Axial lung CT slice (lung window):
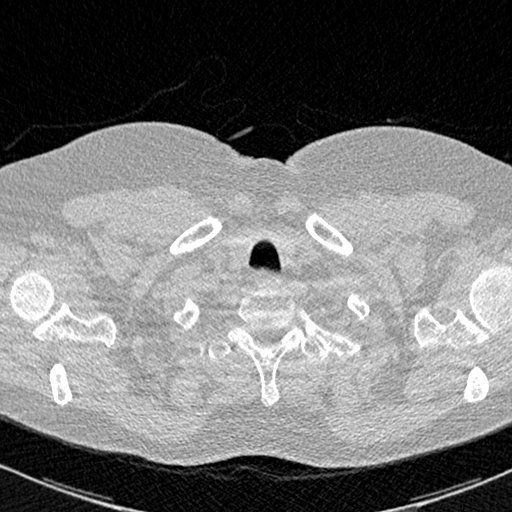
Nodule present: no